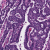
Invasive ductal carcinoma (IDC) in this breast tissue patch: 1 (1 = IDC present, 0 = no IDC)